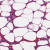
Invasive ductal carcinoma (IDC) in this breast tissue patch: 0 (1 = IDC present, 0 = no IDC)